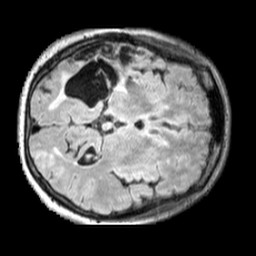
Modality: FLAIR
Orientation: axial
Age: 58
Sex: female
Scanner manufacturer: siemens
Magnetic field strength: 3 T
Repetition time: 5 s
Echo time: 0.387 s